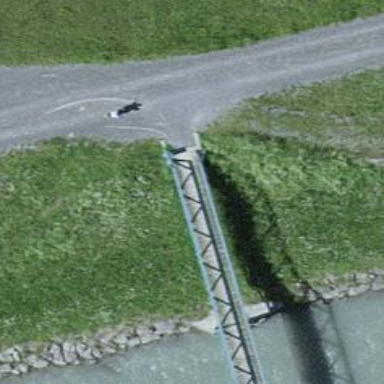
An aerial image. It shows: Path leading to bridge.